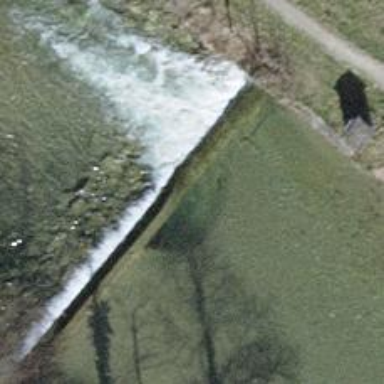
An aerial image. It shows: Weir along the waterway.